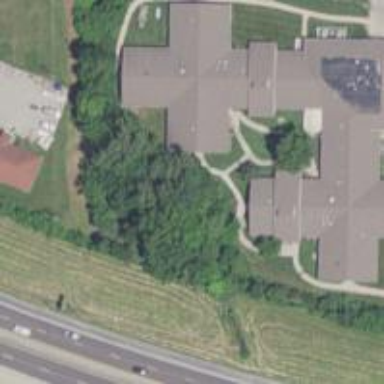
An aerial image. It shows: Nursing home building.